Question: I'm trying to create a deep copy of my array, which contains objects, with a code i found from stackoverflow in a thread which showed how to create a deep copy of an array.
'''
alert("here"); //this is shown
var newArr = jQuery.extend(true,[],playerLst);
alert("here2") //this is not shown
var returnArr = [];
'''
Error in console:
'''
Uncaught RangeError: Maximum call stack size exceeded
'''
Deepcopy of my objects is vital part of my project and would really need some help here.
Edit:
This is how my objects are valued, sorry for Estonian variables, i use them to make the code more clearer.
'''
for(var i = 0; i<myValues.length;i++){
var Player = new Object();
var name = myValues[i];
Player["name"] = name;
Player["voor_1"] = 0;
Player["voor_2"] = 0;
Player["voor_3"] = 0;
Player["voor_4"] = 0;
Player["voor_5"] = 0;
Player["voor_6"] = 0;
Player["voor_7"] = 0;
Player["punkte"] = 0;
Player["koef"] = 0;
Player["suhe"] = "0:0";
Player["koht"] = i+1;
Player["playedNames"] = [];
playerLst.push(Player);
}
'''
E3:

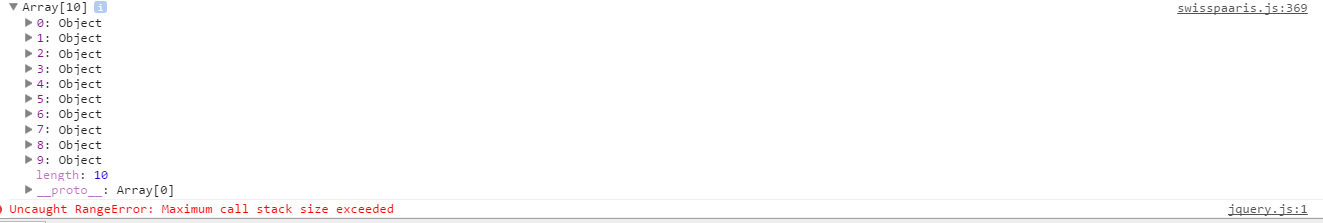
Answer: You are referencing an object to another object in the same tree, so you're ending up in a cycle.
'''
Players: {
name1: {
hasPlayedWith: name2 // *
},
name2: {
hasPlayedWith: name1 // *
}
}
/* deep copy now copies name2/name1,
which references back to name1/name2.
You're now ending up in a never ending loop,
named circular reference
(or reference cycle, circular structure, ...) */
'''
To avoid this, you can save the name of the player as string and then call it with Players['name']
'''
Players: {
name1: {
hasPlayedWith: 'name2'
},
name2: {
hasPlayedWith: 'name1'
}
}
'''